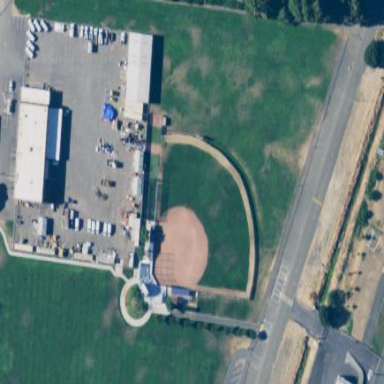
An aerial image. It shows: Softball pitch for leisure land activities.